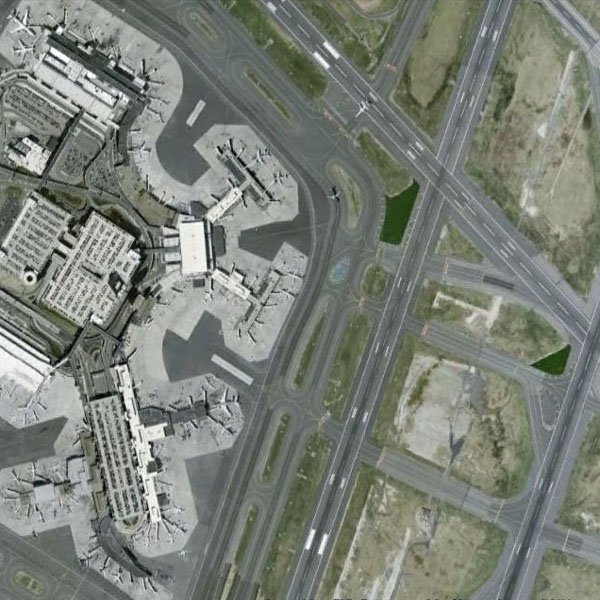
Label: Airport